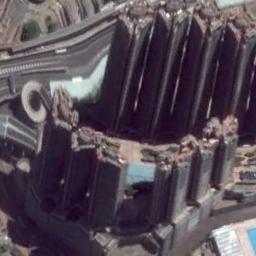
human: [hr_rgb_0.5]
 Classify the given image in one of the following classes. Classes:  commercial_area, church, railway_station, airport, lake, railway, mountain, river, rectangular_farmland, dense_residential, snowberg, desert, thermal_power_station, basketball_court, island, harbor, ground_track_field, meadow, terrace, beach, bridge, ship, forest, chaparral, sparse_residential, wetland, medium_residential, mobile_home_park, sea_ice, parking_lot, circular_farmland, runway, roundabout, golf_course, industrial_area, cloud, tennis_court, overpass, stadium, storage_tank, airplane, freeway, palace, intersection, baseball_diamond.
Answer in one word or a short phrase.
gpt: commercial_area